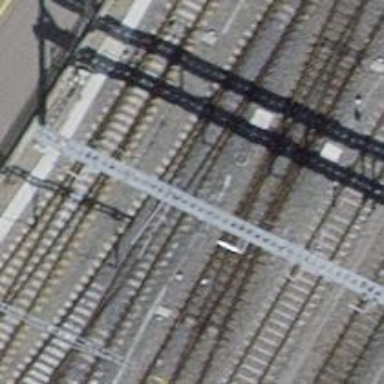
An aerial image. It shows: Single railway track with electrified contact line.